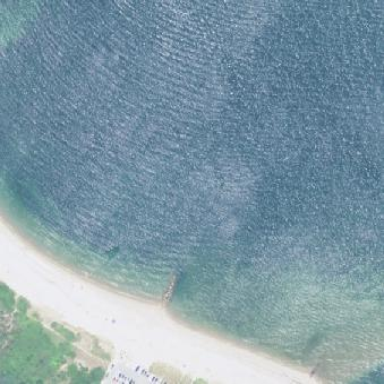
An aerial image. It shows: Sandy beach with natural surroundings.